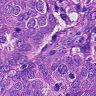
Metastatic tissue present: yes